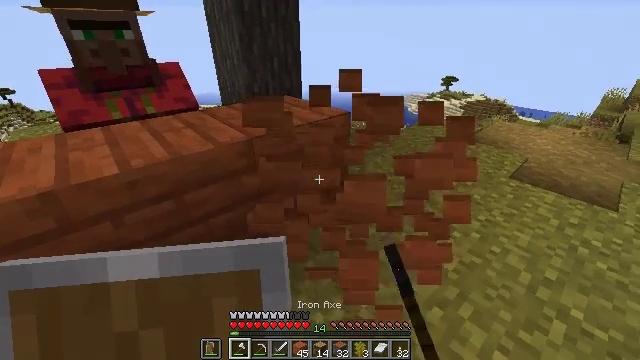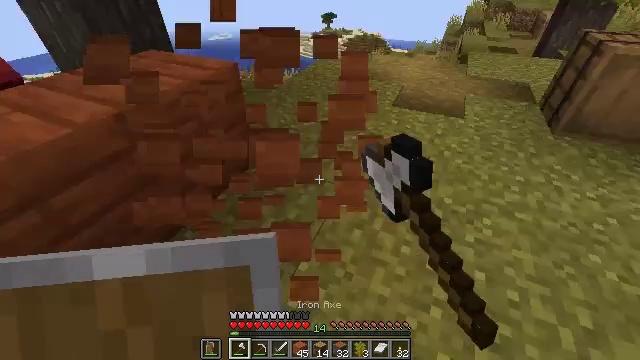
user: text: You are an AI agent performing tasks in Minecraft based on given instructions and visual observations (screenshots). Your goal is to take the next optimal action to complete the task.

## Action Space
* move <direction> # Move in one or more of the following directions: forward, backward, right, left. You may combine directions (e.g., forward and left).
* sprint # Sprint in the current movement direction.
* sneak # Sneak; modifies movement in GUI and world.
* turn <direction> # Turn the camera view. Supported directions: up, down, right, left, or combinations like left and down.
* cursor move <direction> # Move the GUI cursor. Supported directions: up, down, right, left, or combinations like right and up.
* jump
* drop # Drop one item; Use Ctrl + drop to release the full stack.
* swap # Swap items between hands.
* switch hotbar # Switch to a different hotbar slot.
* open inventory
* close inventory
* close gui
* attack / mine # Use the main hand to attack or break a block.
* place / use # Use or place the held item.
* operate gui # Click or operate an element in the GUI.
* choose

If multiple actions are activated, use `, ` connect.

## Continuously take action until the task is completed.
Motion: motion action
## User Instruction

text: Remove acacia planks from a building.
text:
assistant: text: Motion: turn right and down
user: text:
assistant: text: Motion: no_op